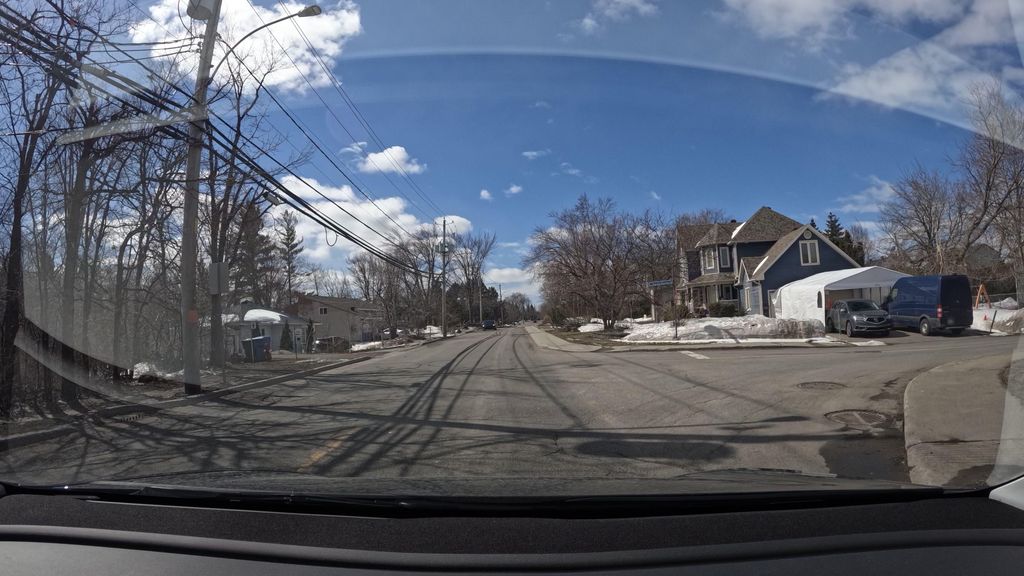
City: montreal